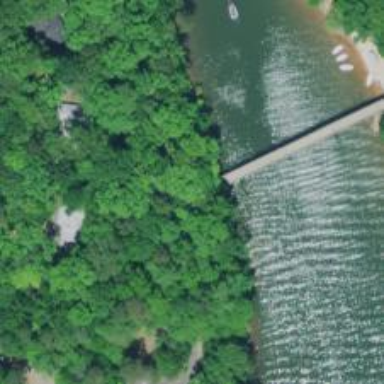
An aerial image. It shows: Path on bridge.